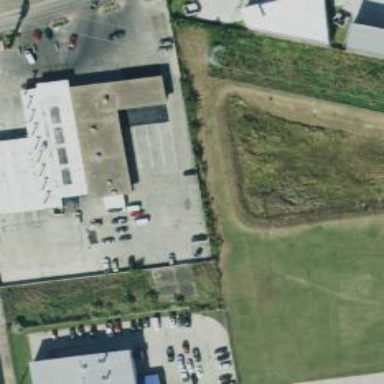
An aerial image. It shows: Car wash facility located inside building.